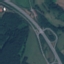
Land use / land cover class: Highway